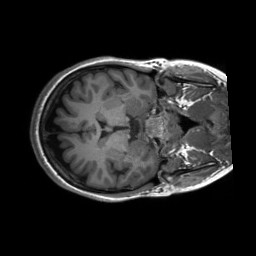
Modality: T1w
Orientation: axial